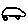
Label: car